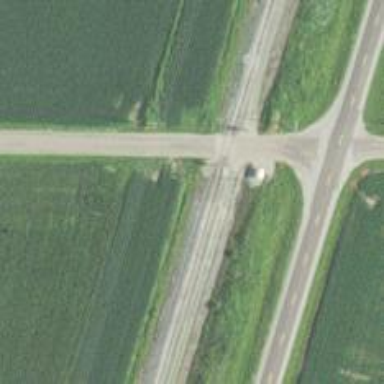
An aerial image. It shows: Railway level crossing.